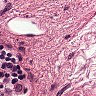
Metastatic tissue present: no